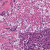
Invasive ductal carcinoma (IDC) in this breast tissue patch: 0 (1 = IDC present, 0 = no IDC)